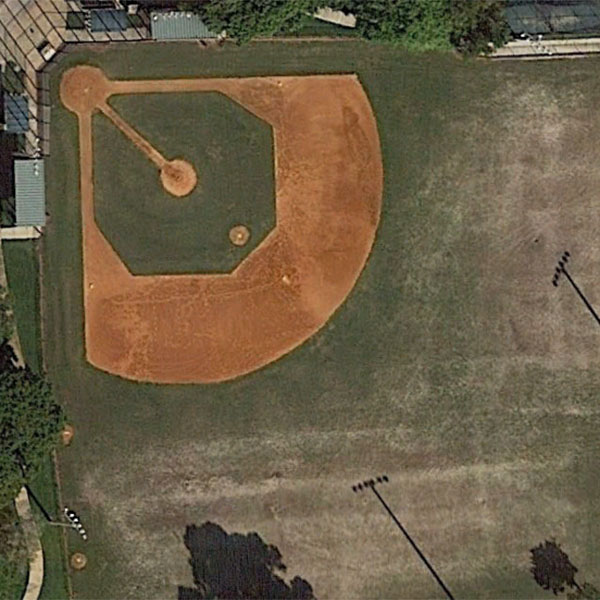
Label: BaseballField